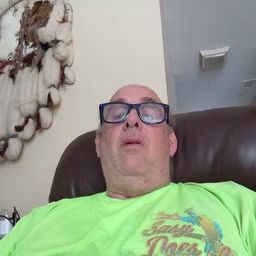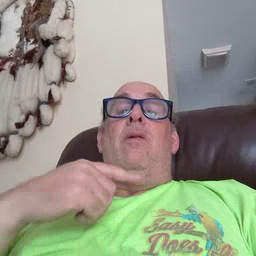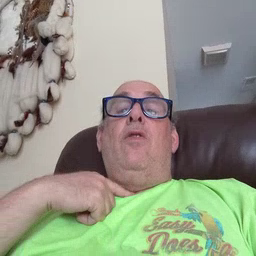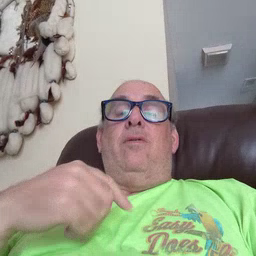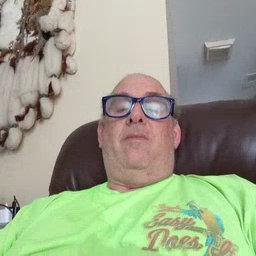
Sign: thirsty